This continuous-wavelet-transform scalogram was computed from a bearing vibration snapshot. What is the most likely bearing condition (normal, inner_race, outer_race, ball)?
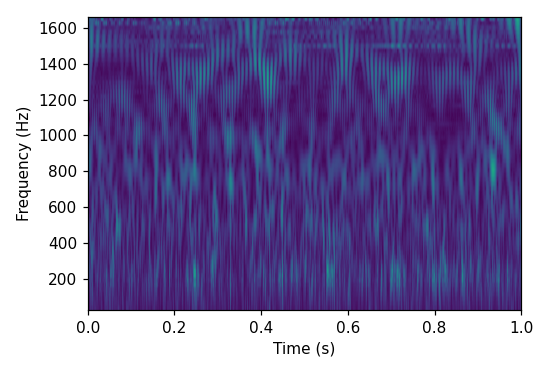
Answer: inner_race